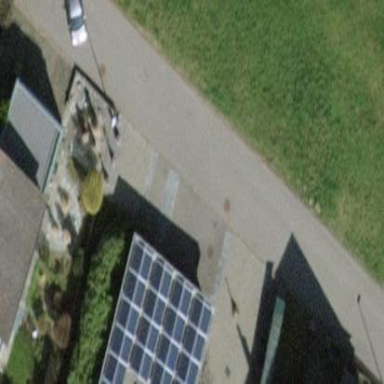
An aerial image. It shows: Solar power generator using photovoltaic panels.